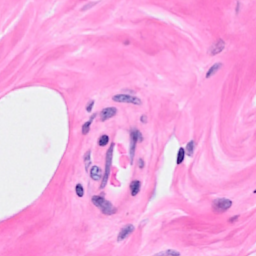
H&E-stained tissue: Breast